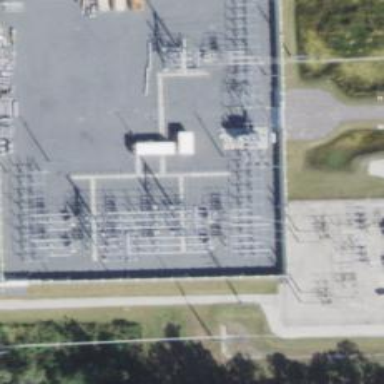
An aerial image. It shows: Switch for power supply.